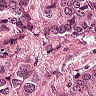
Metastatic tissue present: yes